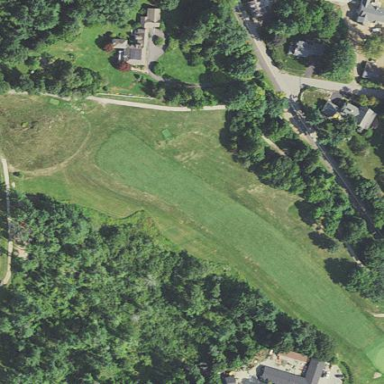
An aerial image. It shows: Grassy area designated as golf fairway.